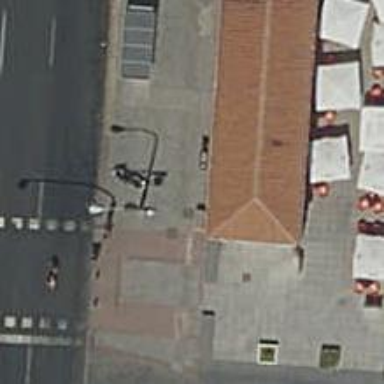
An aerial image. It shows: Cafe.